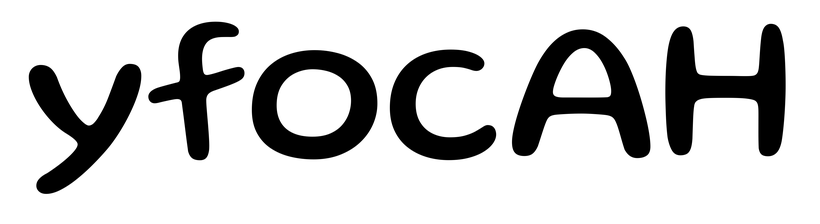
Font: Gluten_Regular